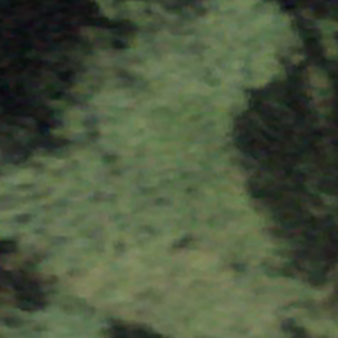
Label: other